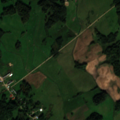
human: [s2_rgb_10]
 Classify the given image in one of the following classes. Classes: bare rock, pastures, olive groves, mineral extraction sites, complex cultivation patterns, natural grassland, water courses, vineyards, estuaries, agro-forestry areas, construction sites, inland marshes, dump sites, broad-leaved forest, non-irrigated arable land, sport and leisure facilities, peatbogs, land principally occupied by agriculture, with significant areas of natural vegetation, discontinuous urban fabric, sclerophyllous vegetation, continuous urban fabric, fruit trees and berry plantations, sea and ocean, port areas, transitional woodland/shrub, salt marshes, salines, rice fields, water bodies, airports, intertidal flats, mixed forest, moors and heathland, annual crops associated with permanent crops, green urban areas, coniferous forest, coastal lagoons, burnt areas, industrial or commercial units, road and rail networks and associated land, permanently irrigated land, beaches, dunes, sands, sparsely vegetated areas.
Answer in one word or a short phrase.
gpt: non-irrigated arable land, pastures, land principally occupied by agriculture, with significant areas of natural vegetation, broad-leaved forest